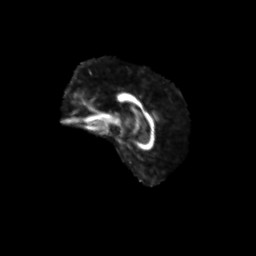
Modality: FA
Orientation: sagittal
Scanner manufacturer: siemens
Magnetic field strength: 3 T
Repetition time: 9.2 s
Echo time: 0.084 s